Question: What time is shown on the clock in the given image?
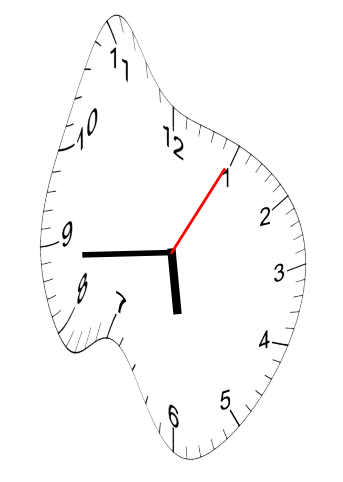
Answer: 05:44:05